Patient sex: F
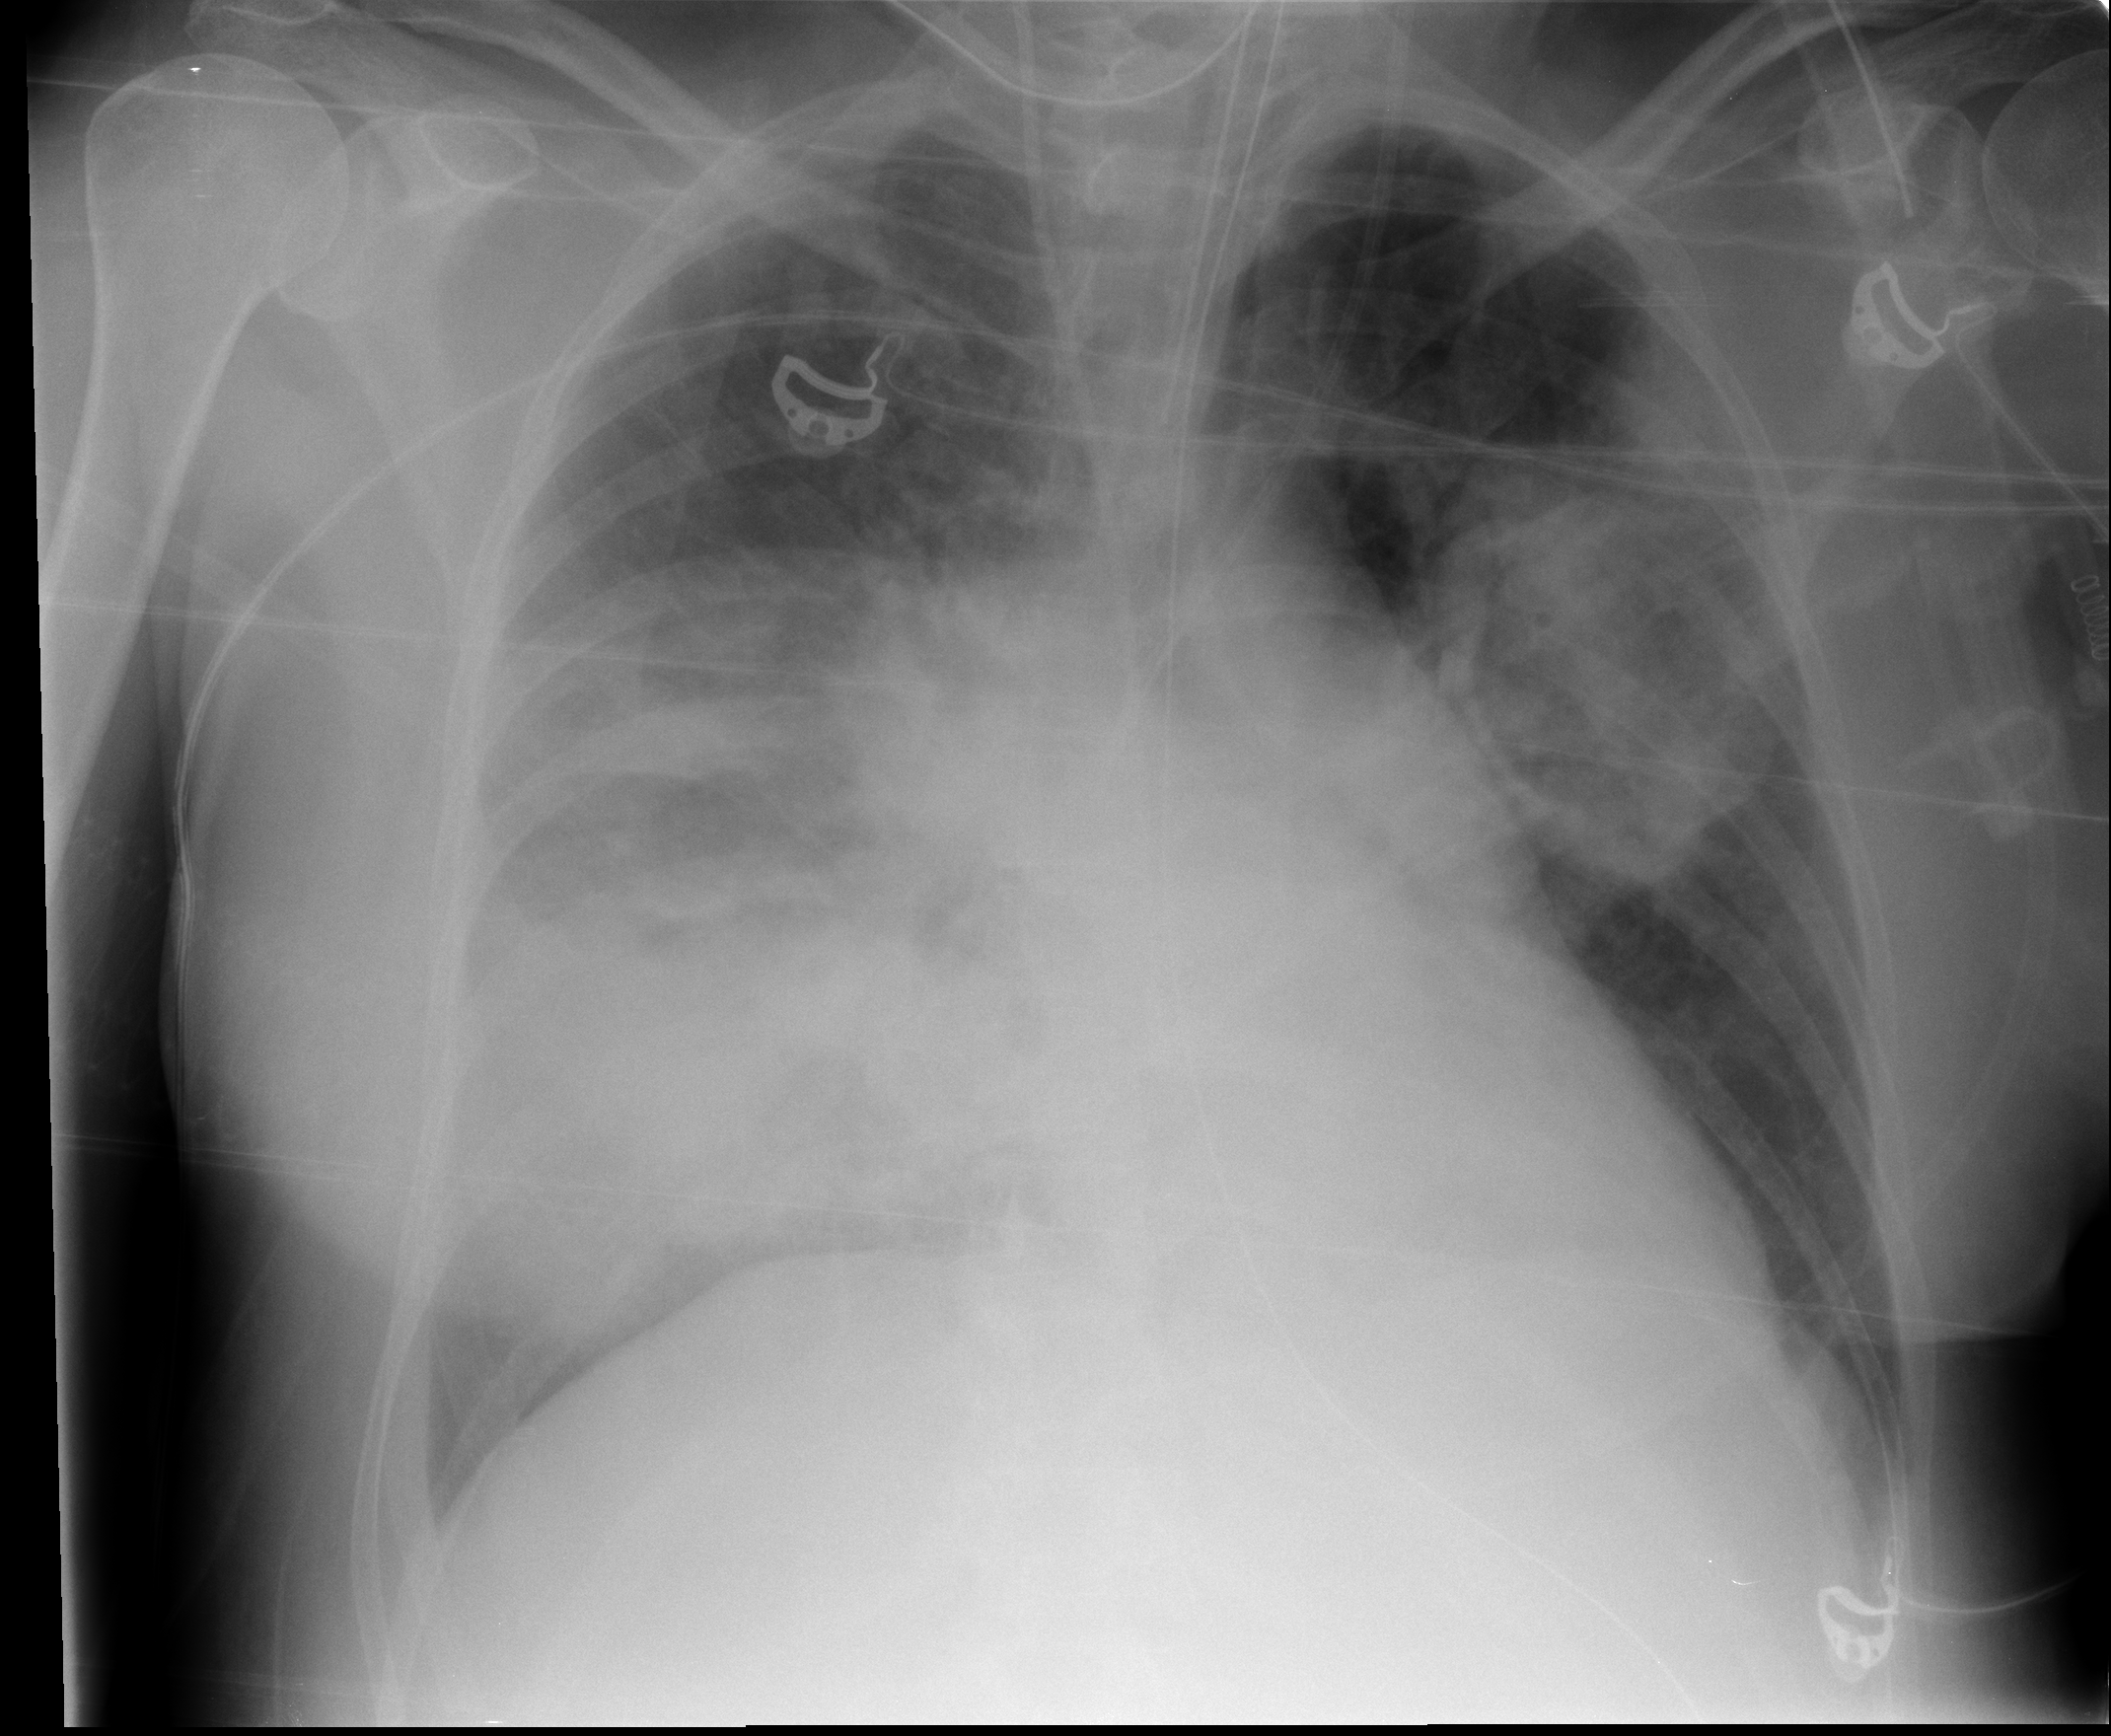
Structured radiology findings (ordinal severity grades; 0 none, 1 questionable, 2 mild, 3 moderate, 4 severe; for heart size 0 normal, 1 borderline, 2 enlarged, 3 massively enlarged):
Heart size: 0
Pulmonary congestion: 0
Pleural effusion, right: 2
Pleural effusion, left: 2
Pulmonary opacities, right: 3
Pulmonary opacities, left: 2
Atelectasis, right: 3
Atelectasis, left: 2